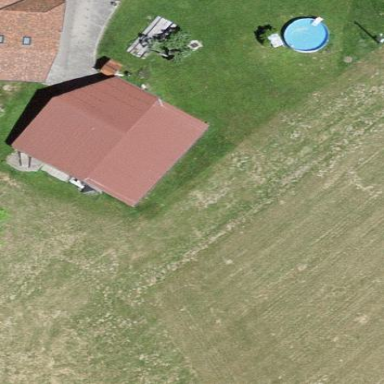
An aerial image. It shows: Barn.